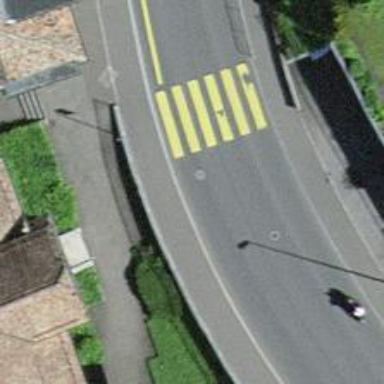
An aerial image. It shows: Sidewalk along the footway.